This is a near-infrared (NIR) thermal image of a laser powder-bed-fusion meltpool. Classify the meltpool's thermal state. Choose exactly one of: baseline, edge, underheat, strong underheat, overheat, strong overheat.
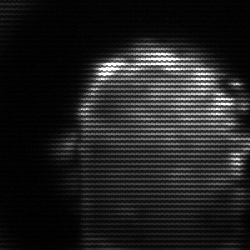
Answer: baseline